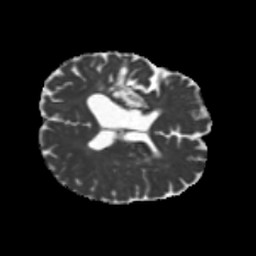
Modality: MD
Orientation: axial
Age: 60
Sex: female
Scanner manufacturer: siemens
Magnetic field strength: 3 T
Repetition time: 5.25 s
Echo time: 0.08 s